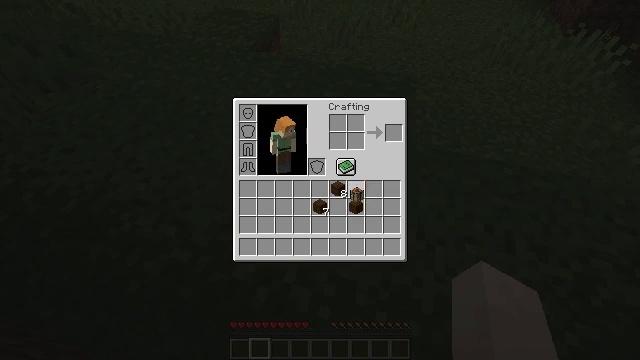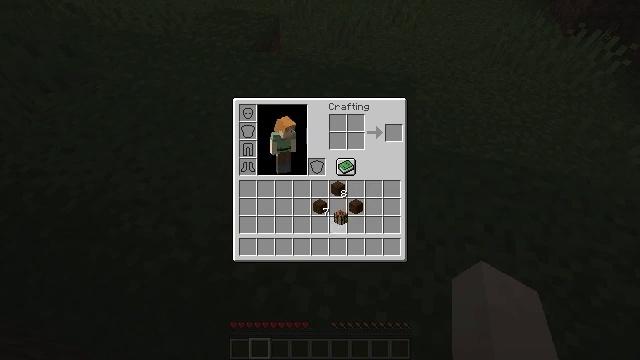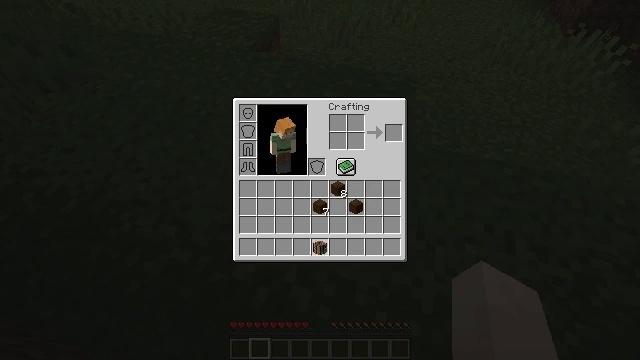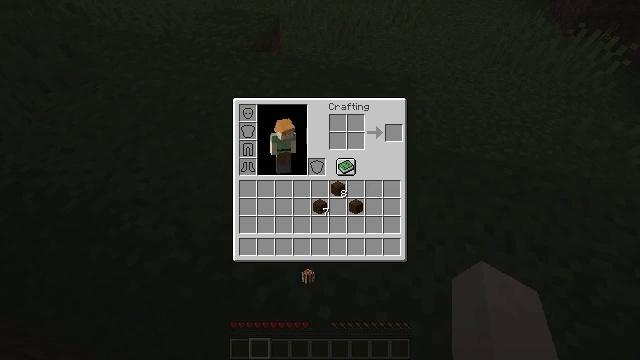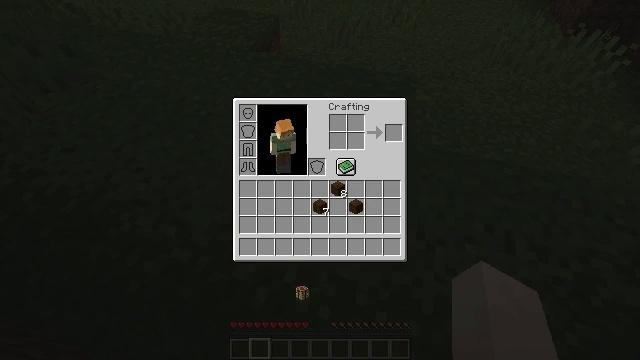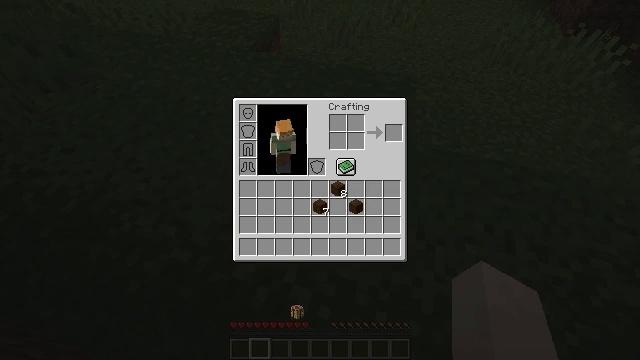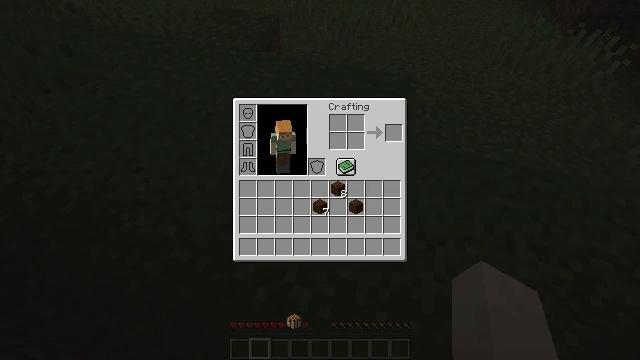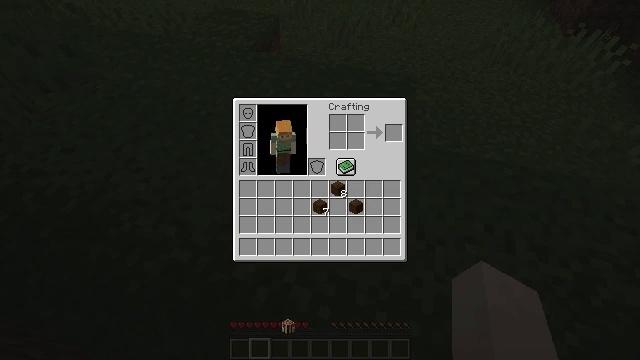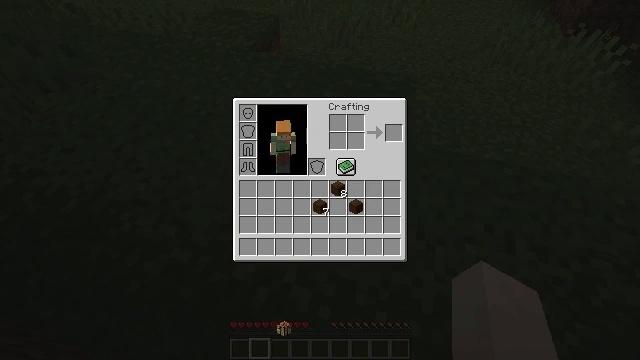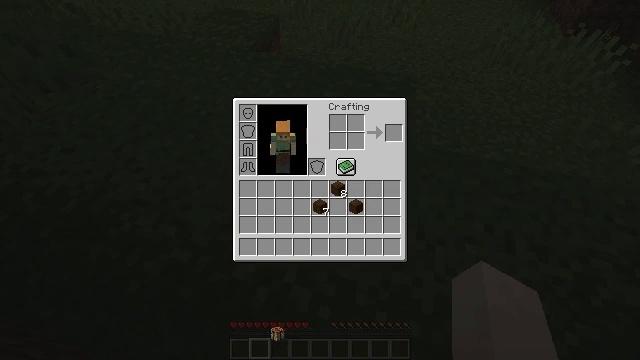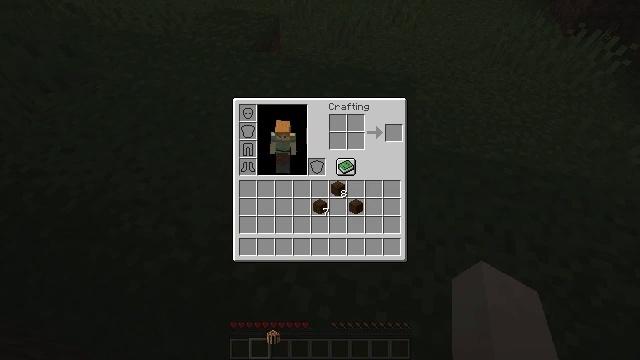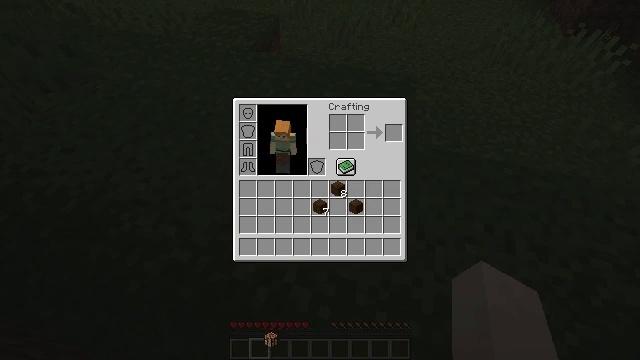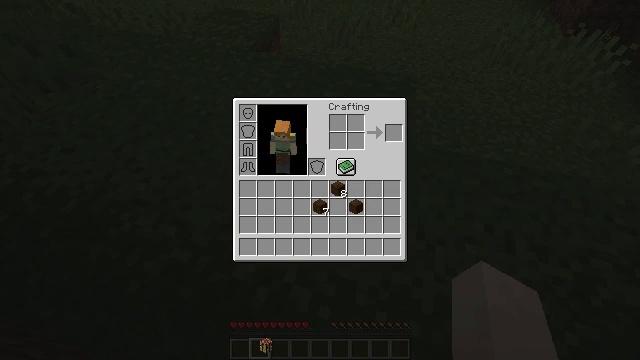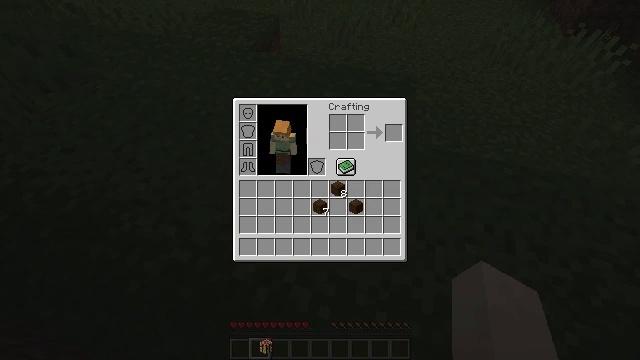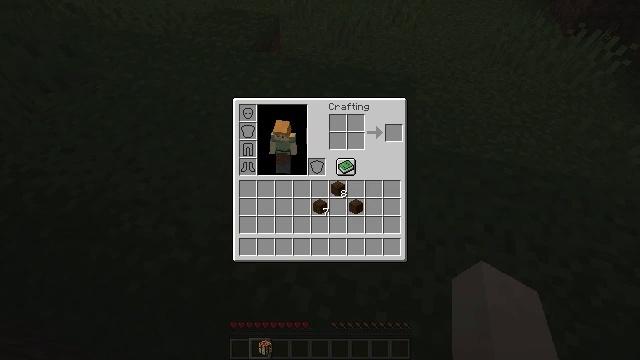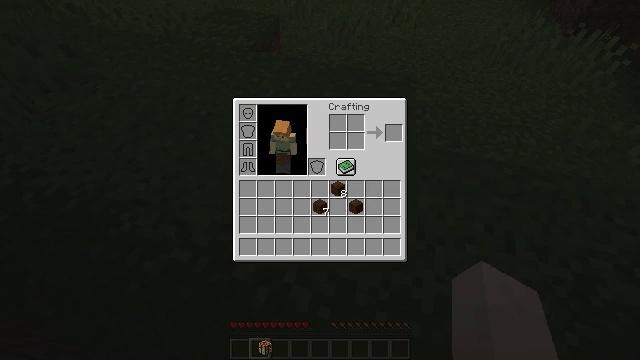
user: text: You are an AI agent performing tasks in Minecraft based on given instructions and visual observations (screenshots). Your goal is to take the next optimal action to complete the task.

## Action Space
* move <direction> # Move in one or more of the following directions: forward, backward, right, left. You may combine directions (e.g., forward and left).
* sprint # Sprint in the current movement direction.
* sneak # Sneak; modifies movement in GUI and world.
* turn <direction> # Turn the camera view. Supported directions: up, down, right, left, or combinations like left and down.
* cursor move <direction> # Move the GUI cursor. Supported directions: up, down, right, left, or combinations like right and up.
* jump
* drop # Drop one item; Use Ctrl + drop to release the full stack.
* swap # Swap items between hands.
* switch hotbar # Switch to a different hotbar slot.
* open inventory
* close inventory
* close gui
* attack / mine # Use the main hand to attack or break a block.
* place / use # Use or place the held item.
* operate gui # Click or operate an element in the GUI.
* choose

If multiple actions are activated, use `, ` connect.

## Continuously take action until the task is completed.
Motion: motion action
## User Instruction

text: Drop a crafting table.
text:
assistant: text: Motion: cursor move left and down
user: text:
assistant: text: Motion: cursor move left and down
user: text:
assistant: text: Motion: cursor move left and down
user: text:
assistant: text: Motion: cursor move down
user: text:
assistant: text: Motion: cursor move down
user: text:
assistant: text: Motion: cursor move down
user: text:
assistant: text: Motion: no_op
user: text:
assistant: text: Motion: no_op
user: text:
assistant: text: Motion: cursor move left
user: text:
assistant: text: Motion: no_op
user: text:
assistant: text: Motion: no_op
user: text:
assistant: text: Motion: no_op
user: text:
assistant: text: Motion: no_op
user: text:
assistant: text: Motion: operate gui
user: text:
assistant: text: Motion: operate gui
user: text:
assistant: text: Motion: no_op
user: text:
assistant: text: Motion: no_op
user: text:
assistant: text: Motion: no_op
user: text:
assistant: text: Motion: no_op
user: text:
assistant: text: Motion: no_op
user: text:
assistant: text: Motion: no_op